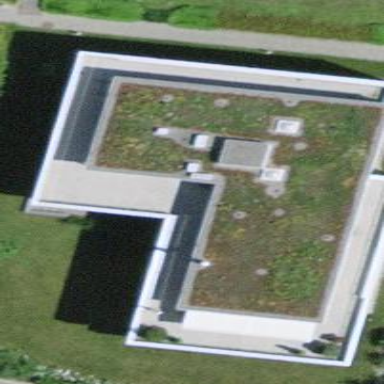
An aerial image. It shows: Flat-roofed apartment building.